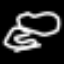
Label: frog